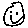
Label: smiley face